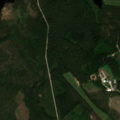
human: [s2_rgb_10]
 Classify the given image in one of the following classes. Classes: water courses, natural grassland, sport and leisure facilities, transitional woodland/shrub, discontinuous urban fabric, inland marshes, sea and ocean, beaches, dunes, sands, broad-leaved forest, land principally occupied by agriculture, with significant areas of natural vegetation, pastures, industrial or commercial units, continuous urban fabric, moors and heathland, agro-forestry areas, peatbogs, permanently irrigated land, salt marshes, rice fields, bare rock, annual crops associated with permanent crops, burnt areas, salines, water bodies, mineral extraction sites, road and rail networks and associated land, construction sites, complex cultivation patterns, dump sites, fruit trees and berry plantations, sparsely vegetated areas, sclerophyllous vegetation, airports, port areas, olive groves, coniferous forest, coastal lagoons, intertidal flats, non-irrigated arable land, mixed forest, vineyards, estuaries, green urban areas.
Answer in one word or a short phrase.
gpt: coniferous forest, mixed forest, transitional woodland/shrub